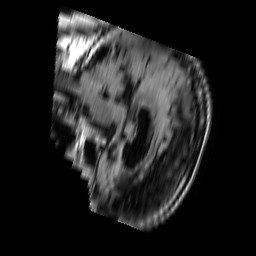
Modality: FLAIR
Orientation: sagittal
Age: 75
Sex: male
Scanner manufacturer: philips
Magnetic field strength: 1.5 T
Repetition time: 11 s
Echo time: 0.14 s